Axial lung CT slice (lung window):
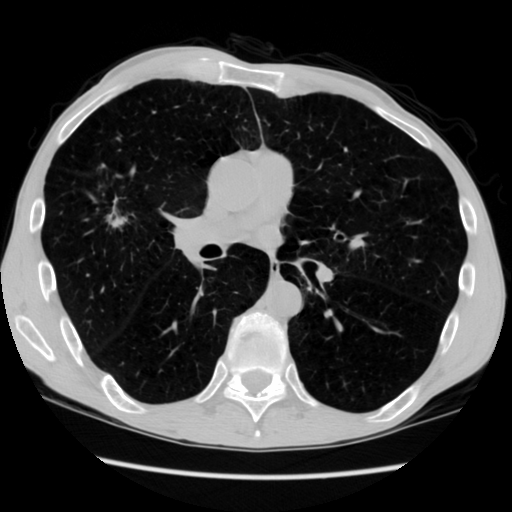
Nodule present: yes
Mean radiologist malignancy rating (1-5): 5